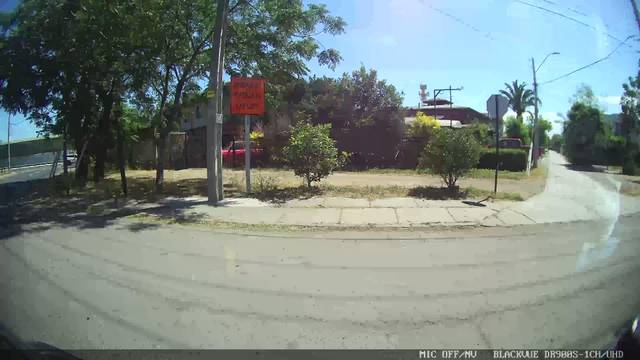
Region: Chile
Coordinates: -33.482, -70.703